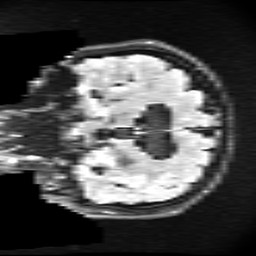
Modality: FLAIR
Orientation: coronal
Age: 23
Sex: female
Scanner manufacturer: ge
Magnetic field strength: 3 T
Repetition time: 11 s
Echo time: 0.1497 s